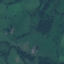
Label: Pasture